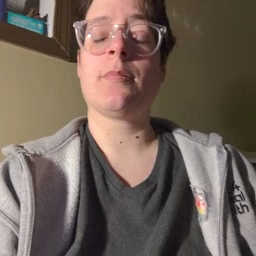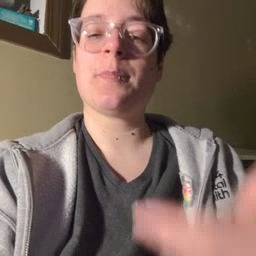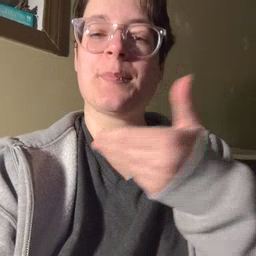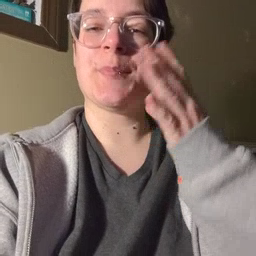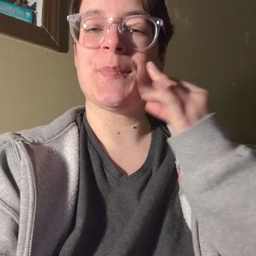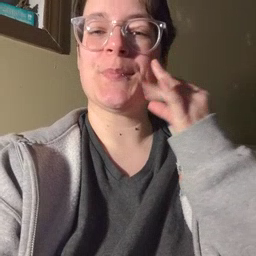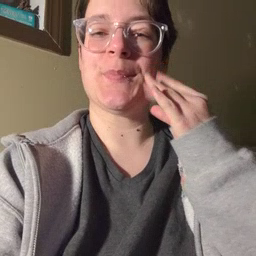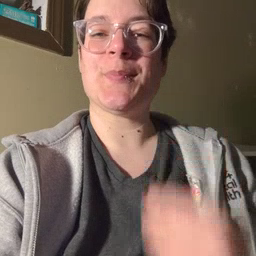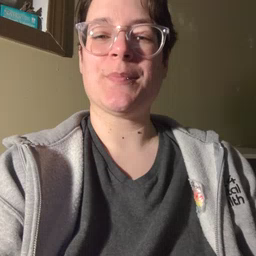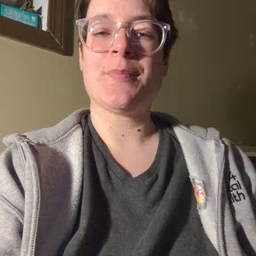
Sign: kitty